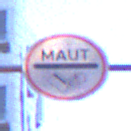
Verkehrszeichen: MautflichtigeStrecke
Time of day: Night
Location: Outdoor (Urban)
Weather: PartlyCloudy
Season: NotSpecified
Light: Artificial